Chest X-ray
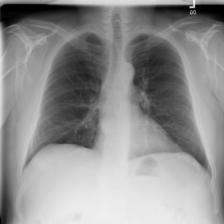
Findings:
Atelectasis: negative
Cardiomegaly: negative
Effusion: negative
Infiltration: positive
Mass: negative
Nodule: negative
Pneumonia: negative
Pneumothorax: negative
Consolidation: negative
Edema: negative
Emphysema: negative
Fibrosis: negative
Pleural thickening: negative
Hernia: negative